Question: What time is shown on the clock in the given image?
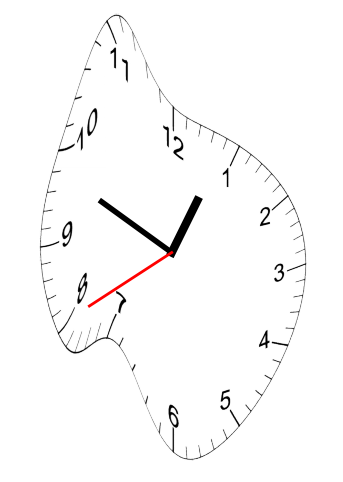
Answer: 12:48:40